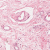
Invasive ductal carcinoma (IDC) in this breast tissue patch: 0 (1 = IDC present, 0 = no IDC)